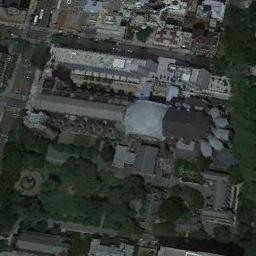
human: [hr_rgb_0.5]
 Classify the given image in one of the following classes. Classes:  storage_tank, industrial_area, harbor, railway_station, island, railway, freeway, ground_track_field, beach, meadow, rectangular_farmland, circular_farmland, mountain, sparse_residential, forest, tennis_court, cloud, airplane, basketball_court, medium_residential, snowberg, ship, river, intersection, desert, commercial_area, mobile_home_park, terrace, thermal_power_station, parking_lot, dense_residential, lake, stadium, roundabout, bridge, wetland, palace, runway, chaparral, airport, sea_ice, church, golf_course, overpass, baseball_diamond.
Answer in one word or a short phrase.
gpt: church